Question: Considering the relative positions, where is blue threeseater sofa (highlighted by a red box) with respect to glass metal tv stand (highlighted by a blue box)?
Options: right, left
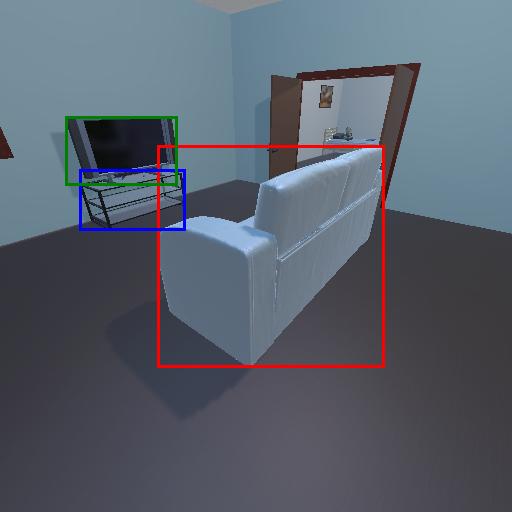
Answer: right